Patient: sex M, age 52
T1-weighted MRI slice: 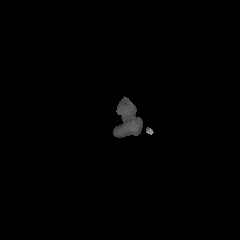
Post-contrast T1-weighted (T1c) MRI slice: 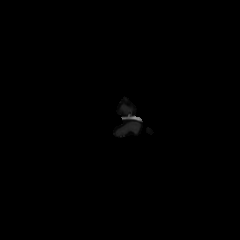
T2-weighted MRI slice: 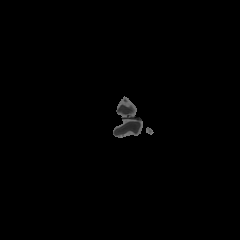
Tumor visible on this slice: no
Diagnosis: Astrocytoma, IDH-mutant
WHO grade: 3